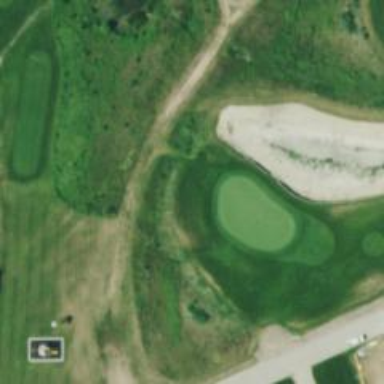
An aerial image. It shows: Golf hole.